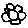
Label: flower